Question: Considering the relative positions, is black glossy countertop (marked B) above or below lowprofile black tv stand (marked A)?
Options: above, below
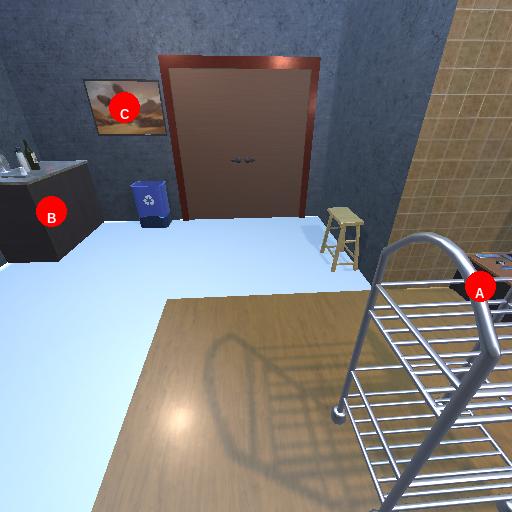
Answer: above